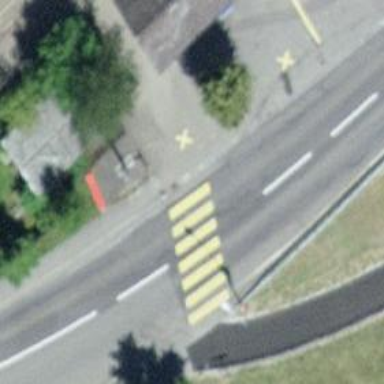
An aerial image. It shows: Marked crossing on the road.